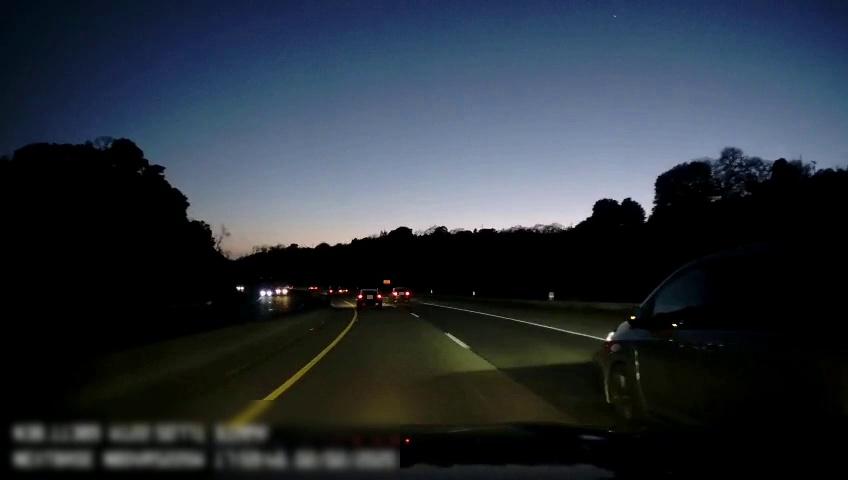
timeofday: Dusk/Dawn/Twilight
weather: Sunny
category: Drivable Space
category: Vehicles | SUV
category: Vehicles | Car
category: Vehicles | Car
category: Vehicles | Car
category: Vehicles | Car
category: Lanes | Current Lane
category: Lanes | Current Lane
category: Lanes | Alternate Lane